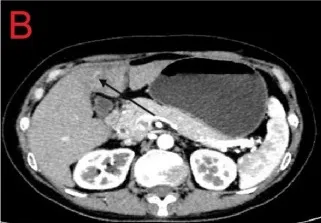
Tumor mass is reduced to 37 mm x 31 mm following neoadjuvant treatment.
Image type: radiology (ct)